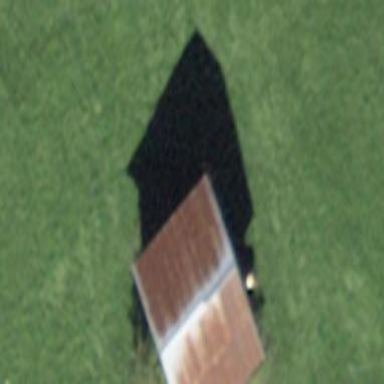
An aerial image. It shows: Rural barn.